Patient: sex M, age 47
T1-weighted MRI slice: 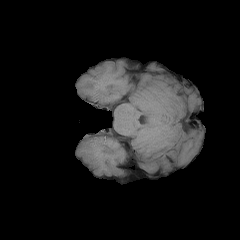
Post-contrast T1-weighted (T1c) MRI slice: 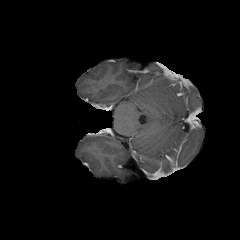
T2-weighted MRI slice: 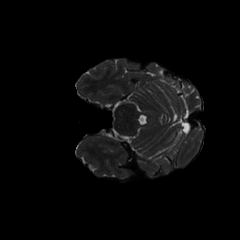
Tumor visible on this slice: no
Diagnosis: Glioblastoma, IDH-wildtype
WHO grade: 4